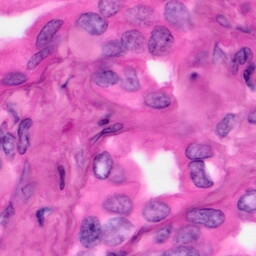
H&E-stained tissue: Pancreatic